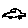
Label: car